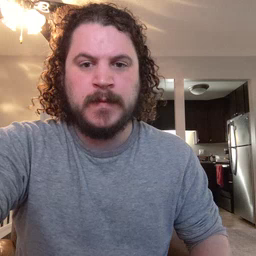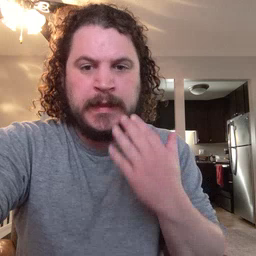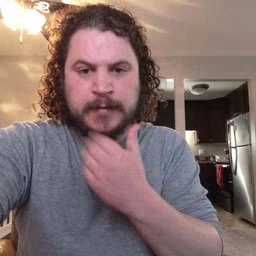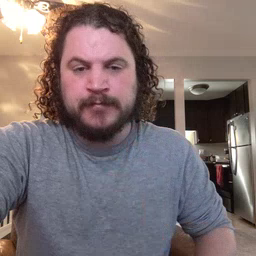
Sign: napkin